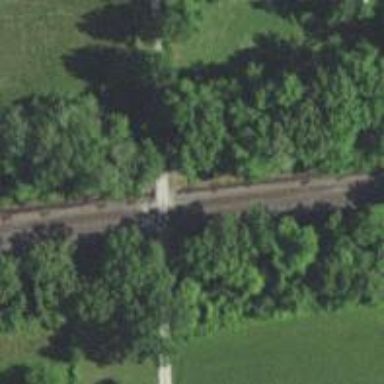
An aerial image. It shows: Railway level crossing.